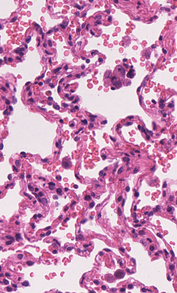
Tumor epithelial tissue: no
Tumor-associated stroma tissue: no
Normal tissue: yes